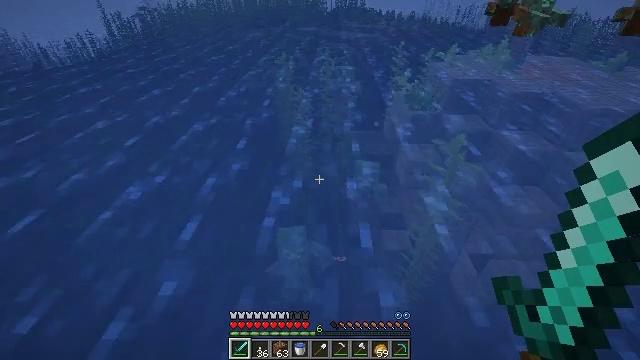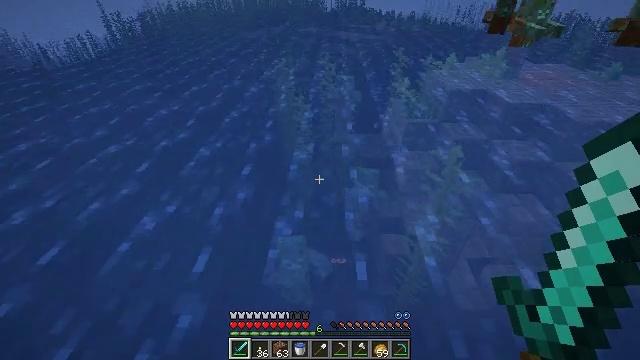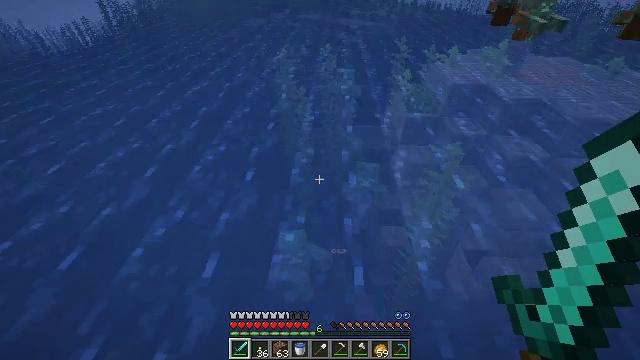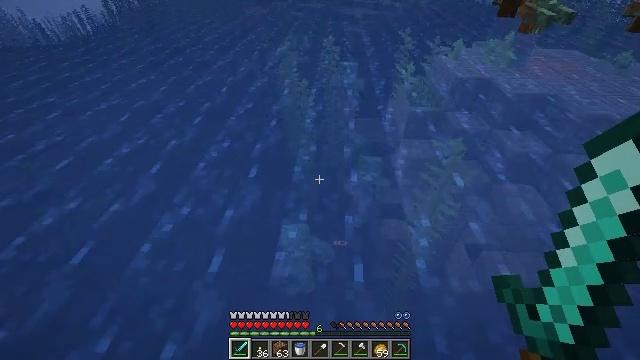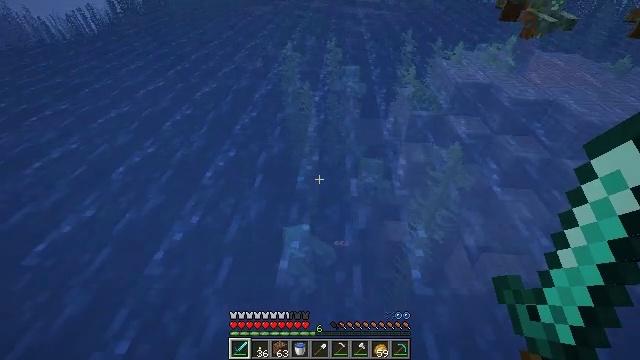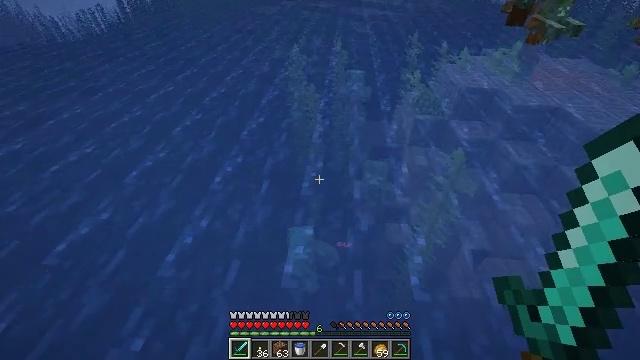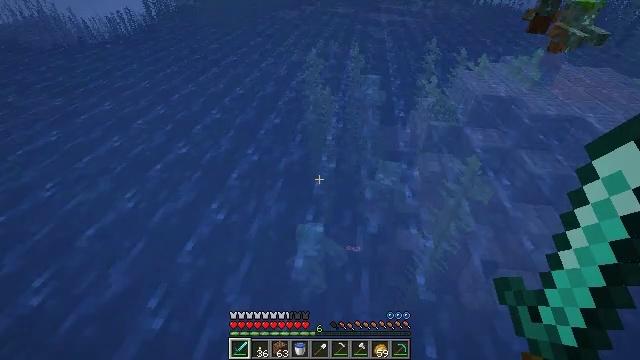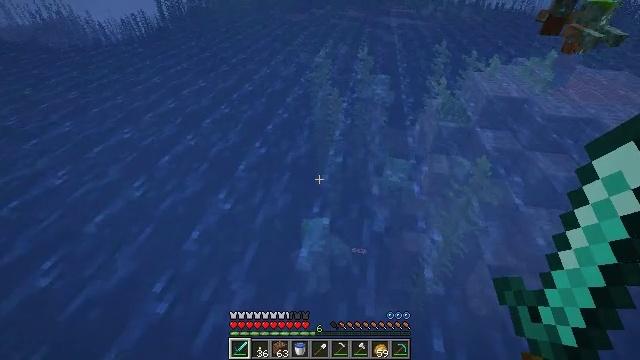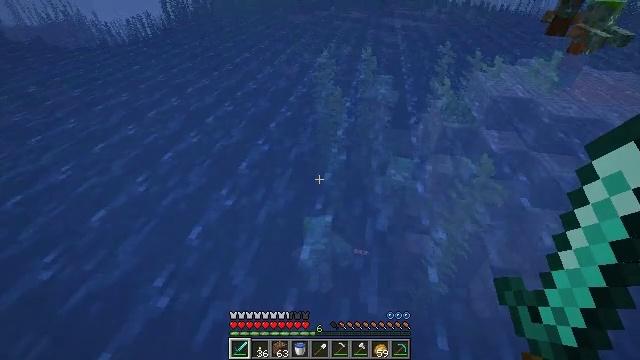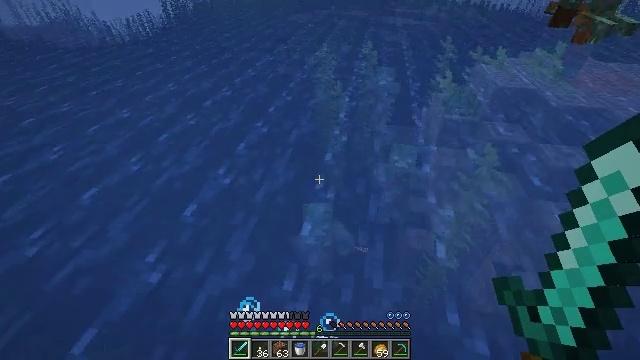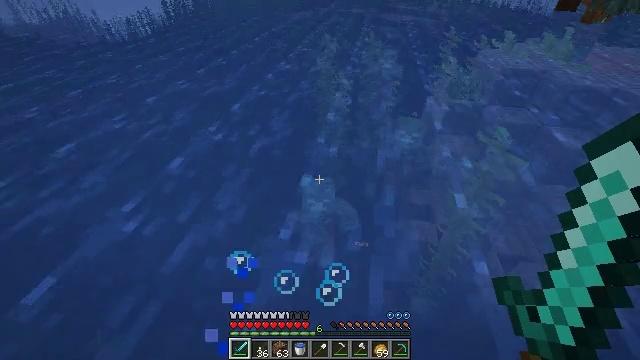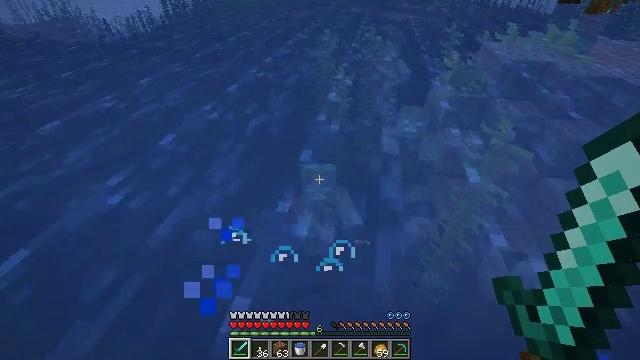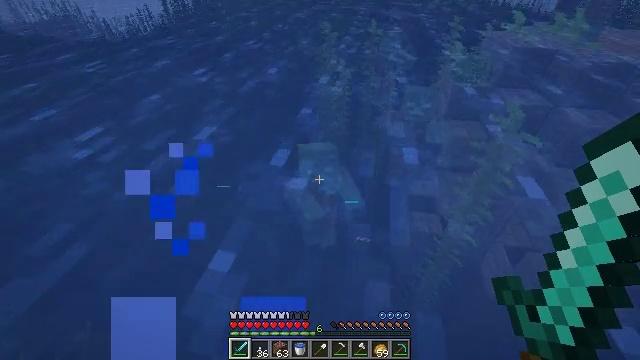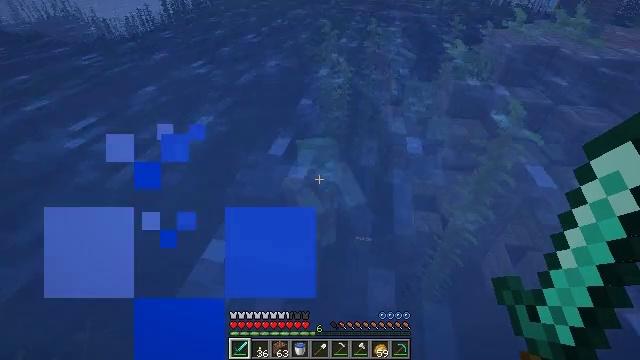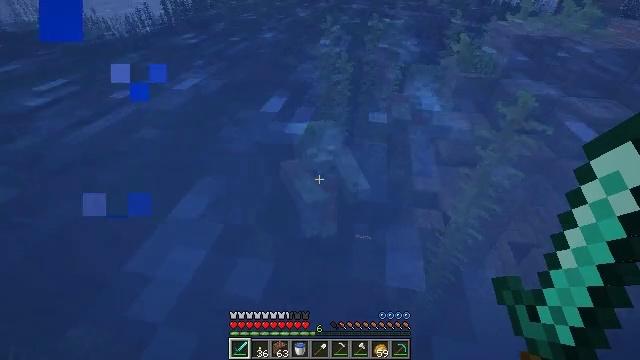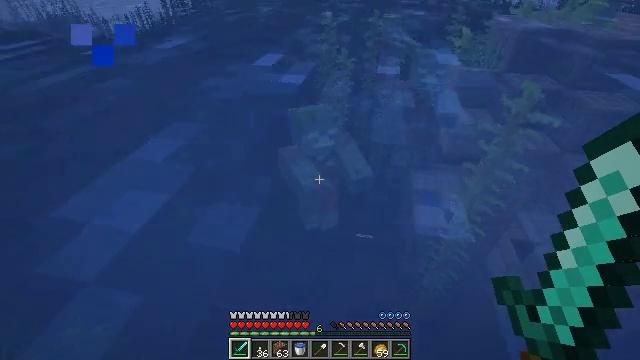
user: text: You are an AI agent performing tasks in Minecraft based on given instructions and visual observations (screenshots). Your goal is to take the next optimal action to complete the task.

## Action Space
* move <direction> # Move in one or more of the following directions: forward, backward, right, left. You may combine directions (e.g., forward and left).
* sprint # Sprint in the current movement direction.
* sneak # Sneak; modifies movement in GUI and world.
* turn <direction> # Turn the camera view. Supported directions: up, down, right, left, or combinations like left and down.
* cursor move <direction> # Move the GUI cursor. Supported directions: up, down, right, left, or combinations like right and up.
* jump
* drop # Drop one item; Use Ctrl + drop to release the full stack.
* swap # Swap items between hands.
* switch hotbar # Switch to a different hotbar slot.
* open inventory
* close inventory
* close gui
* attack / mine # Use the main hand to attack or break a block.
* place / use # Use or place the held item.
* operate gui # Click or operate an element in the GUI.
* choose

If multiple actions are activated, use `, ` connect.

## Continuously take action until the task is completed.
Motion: motion action
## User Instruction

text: Hunt the drowned.
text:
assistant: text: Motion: jump
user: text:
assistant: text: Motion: turn down, jump
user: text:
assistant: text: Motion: move back, turn down, jump
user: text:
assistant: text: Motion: move back
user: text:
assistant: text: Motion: move back, turn left
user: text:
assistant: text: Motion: move back, turn left
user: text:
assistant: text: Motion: turn left
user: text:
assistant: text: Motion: no_op
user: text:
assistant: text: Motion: no_op
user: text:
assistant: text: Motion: no_op
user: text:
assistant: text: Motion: move forward
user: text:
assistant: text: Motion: move forward
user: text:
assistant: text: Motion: move forward
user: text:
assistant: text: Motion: no_op
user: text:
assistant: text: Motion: no_op
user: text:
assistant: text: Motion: no_op
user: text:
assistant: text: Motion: no_op
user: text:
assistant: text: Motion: no_op
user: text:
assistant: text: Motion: move forward
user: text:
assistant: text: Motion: move forward, turn up
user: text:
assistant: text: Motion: move forward, turn up
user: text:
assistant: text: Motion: move forward, turn up
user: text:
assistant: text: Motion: move forward, turn up
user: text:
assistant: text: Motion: move forward, turn up, attack / mine
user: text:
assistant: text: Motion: move forward, attack / mine
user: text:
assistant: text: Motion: move forward, attack / mine
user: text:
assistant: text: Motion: turn right and up
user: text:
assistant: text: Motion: turn right and up
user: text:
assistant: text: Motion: no_op